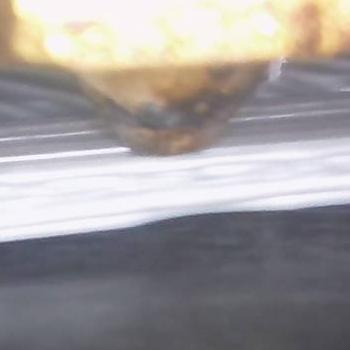
Flow rate: 42%